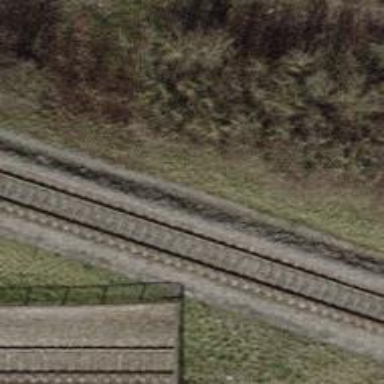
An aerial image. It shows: Railway tunnel with overhead electrified contact lines.